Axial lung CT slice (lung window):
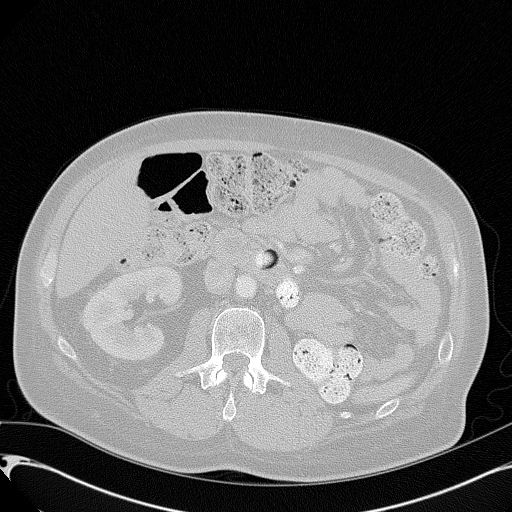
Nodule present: no